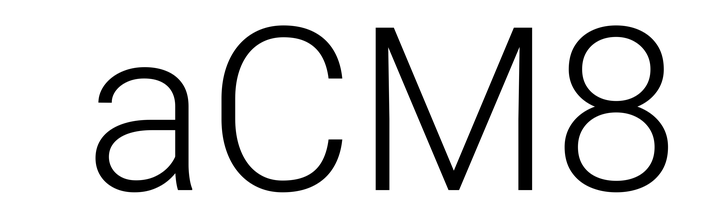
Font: Roboto_Light